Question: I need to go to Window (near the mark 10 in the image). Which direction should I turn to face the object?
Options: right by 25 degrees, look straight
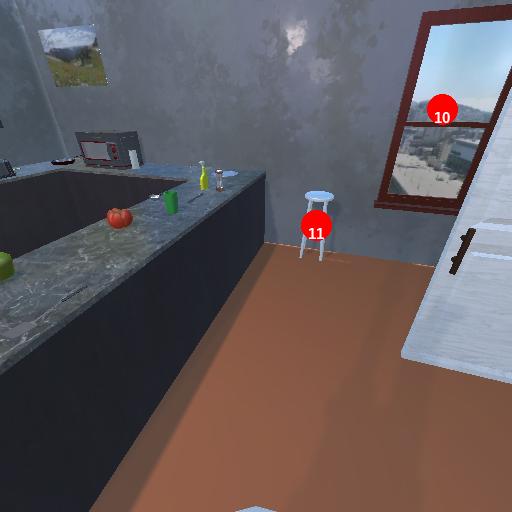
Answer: right by 25 degrees